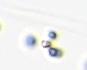
Label: Phaeocystis